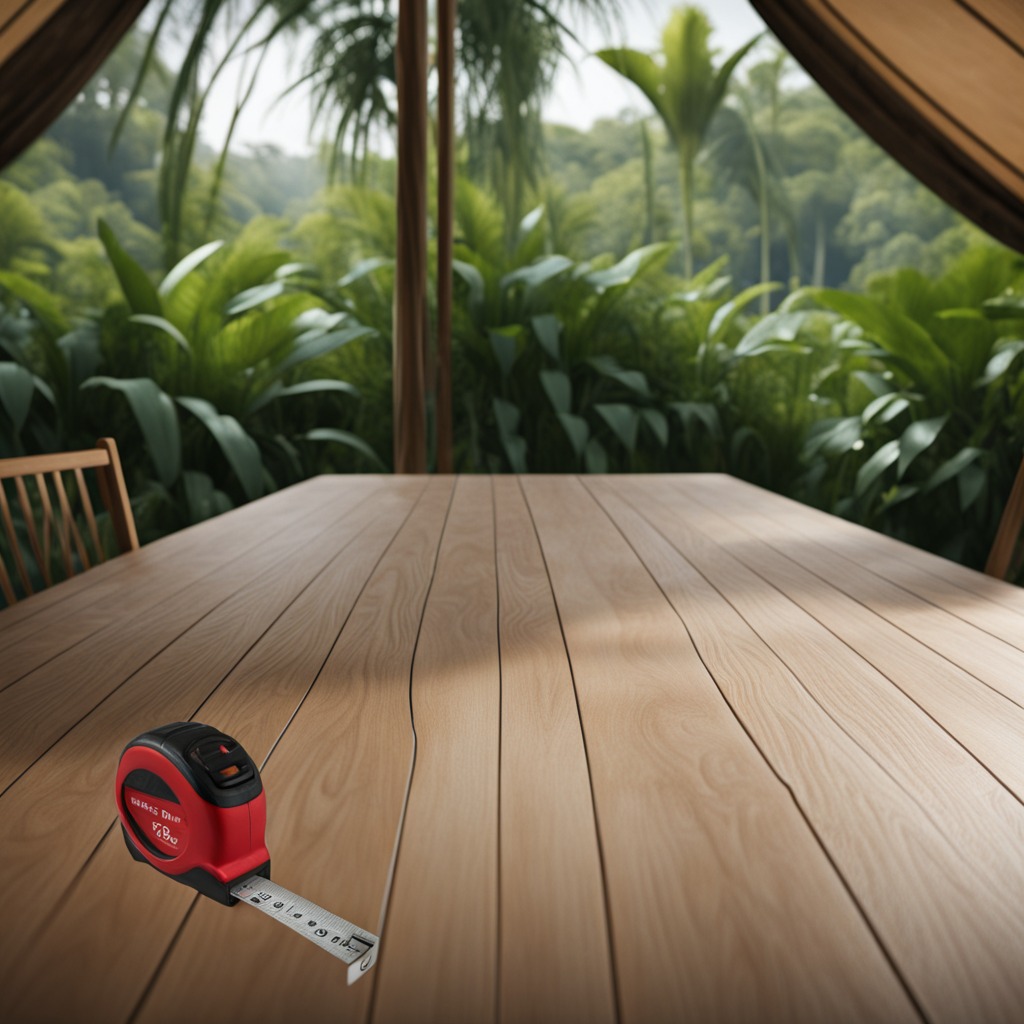
A measuring tape is lying on a clean wooden table inside a jungle field workshop tent humid ambient light worn but